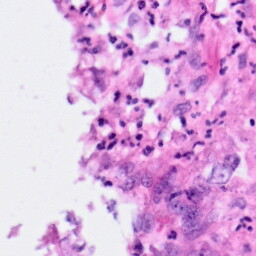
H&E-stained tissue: Pancreatic